Question: When I run my game which has a scrolling background it periodically starts to glitch out the right side of the screen. The screen will do it even if the speed of the background is 4x slower than previously tested. After the glitchy part has moved for a while everything goes back to normal until it happens again.
The piece of code that controls the animation is this (got this somewhere off the Internet):
'''
def background():
global screen, bgOne, bgTwo, bgOne_x, bgTwo_x
screen.blit(bgOne, (bgOne_x, 0))
screen.blit(bgTwo, (bgTwo_x, 0))
bgOne_x -= 1
bgTwo_x -= 1
if bgOne_x == -1 * bgOne.get_width():
bgOne_x = bgTwo_x + bgTwo.get_width()
if bgTwo_x == -1 * bgTwo.get_width():
bgTwo_x = bgOne_x + bgOne.get_width()
'''
Picture of the glitch:

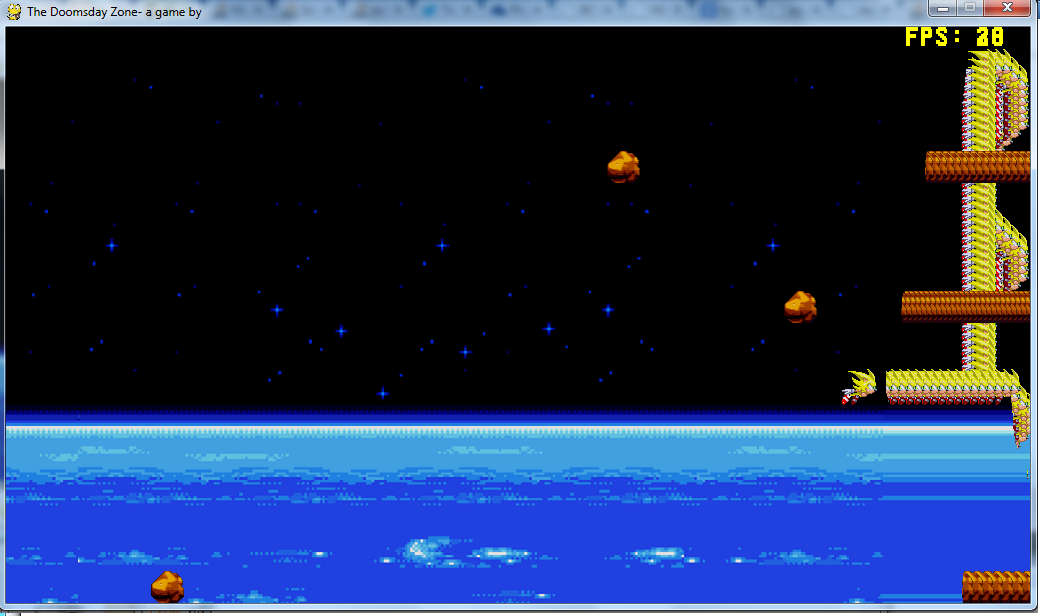
Answer: The cause turned out to be a simple oversight. For anyone else encountering this problem: please check the dimensions of the background picture you're using and the dimensions of the display which Pygame uses. In this case the width was shorter (807) than the screen itself (1024). I hope this helps beginners like me in the future.